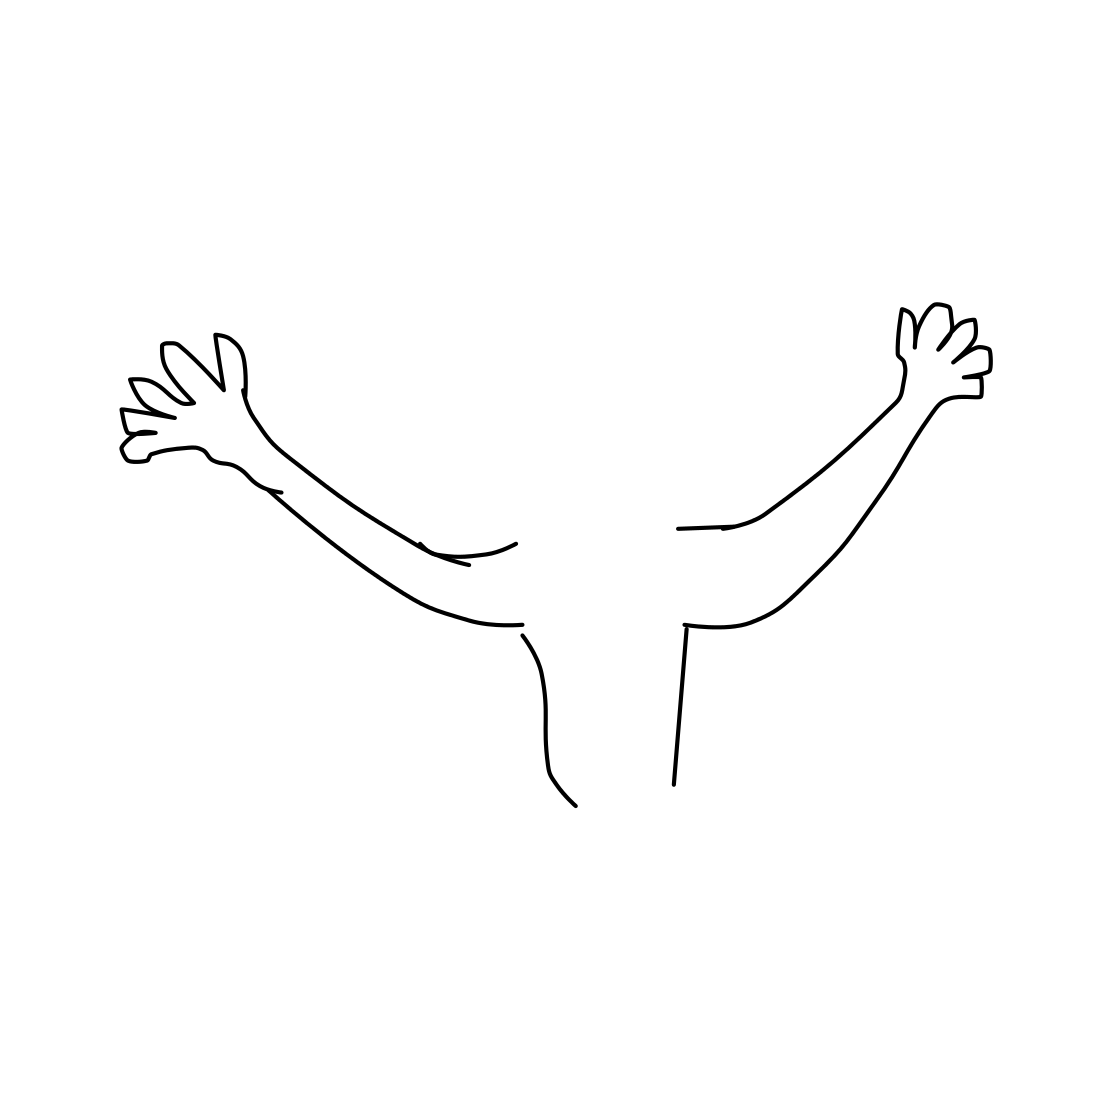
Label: arm